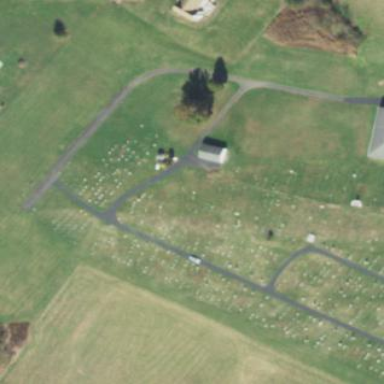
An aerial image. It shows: Graveyard.